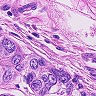
Metastatic tissue present: no